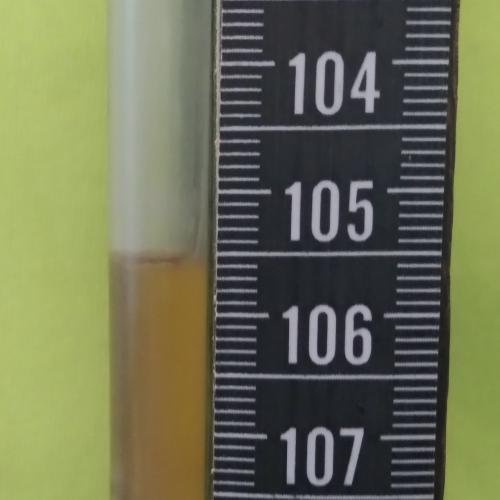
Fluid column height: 105.5 cm